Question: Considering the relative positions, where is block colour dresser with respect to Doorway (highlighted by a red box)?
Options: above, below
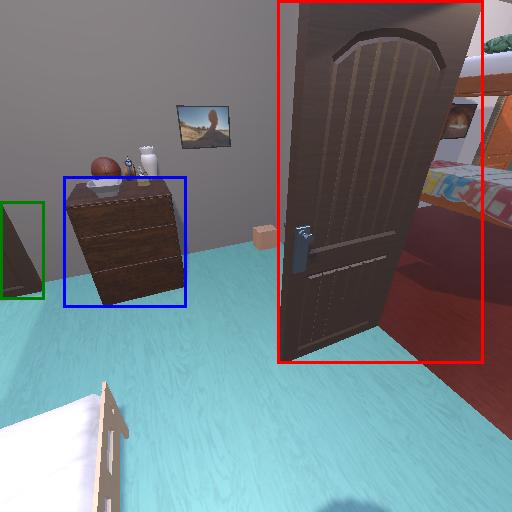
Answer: above